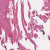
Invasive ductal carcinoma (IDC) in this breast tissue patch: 0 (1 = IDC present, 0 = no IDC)